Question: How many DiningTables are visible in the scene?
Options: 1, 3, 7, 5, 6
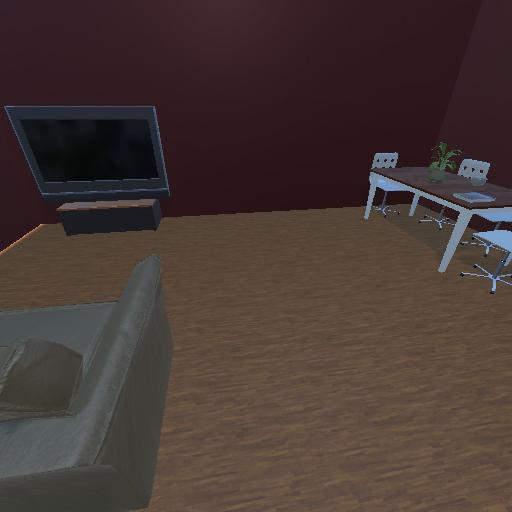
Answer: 1